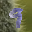
Label: 9